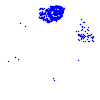
Particle: electron